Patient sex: M
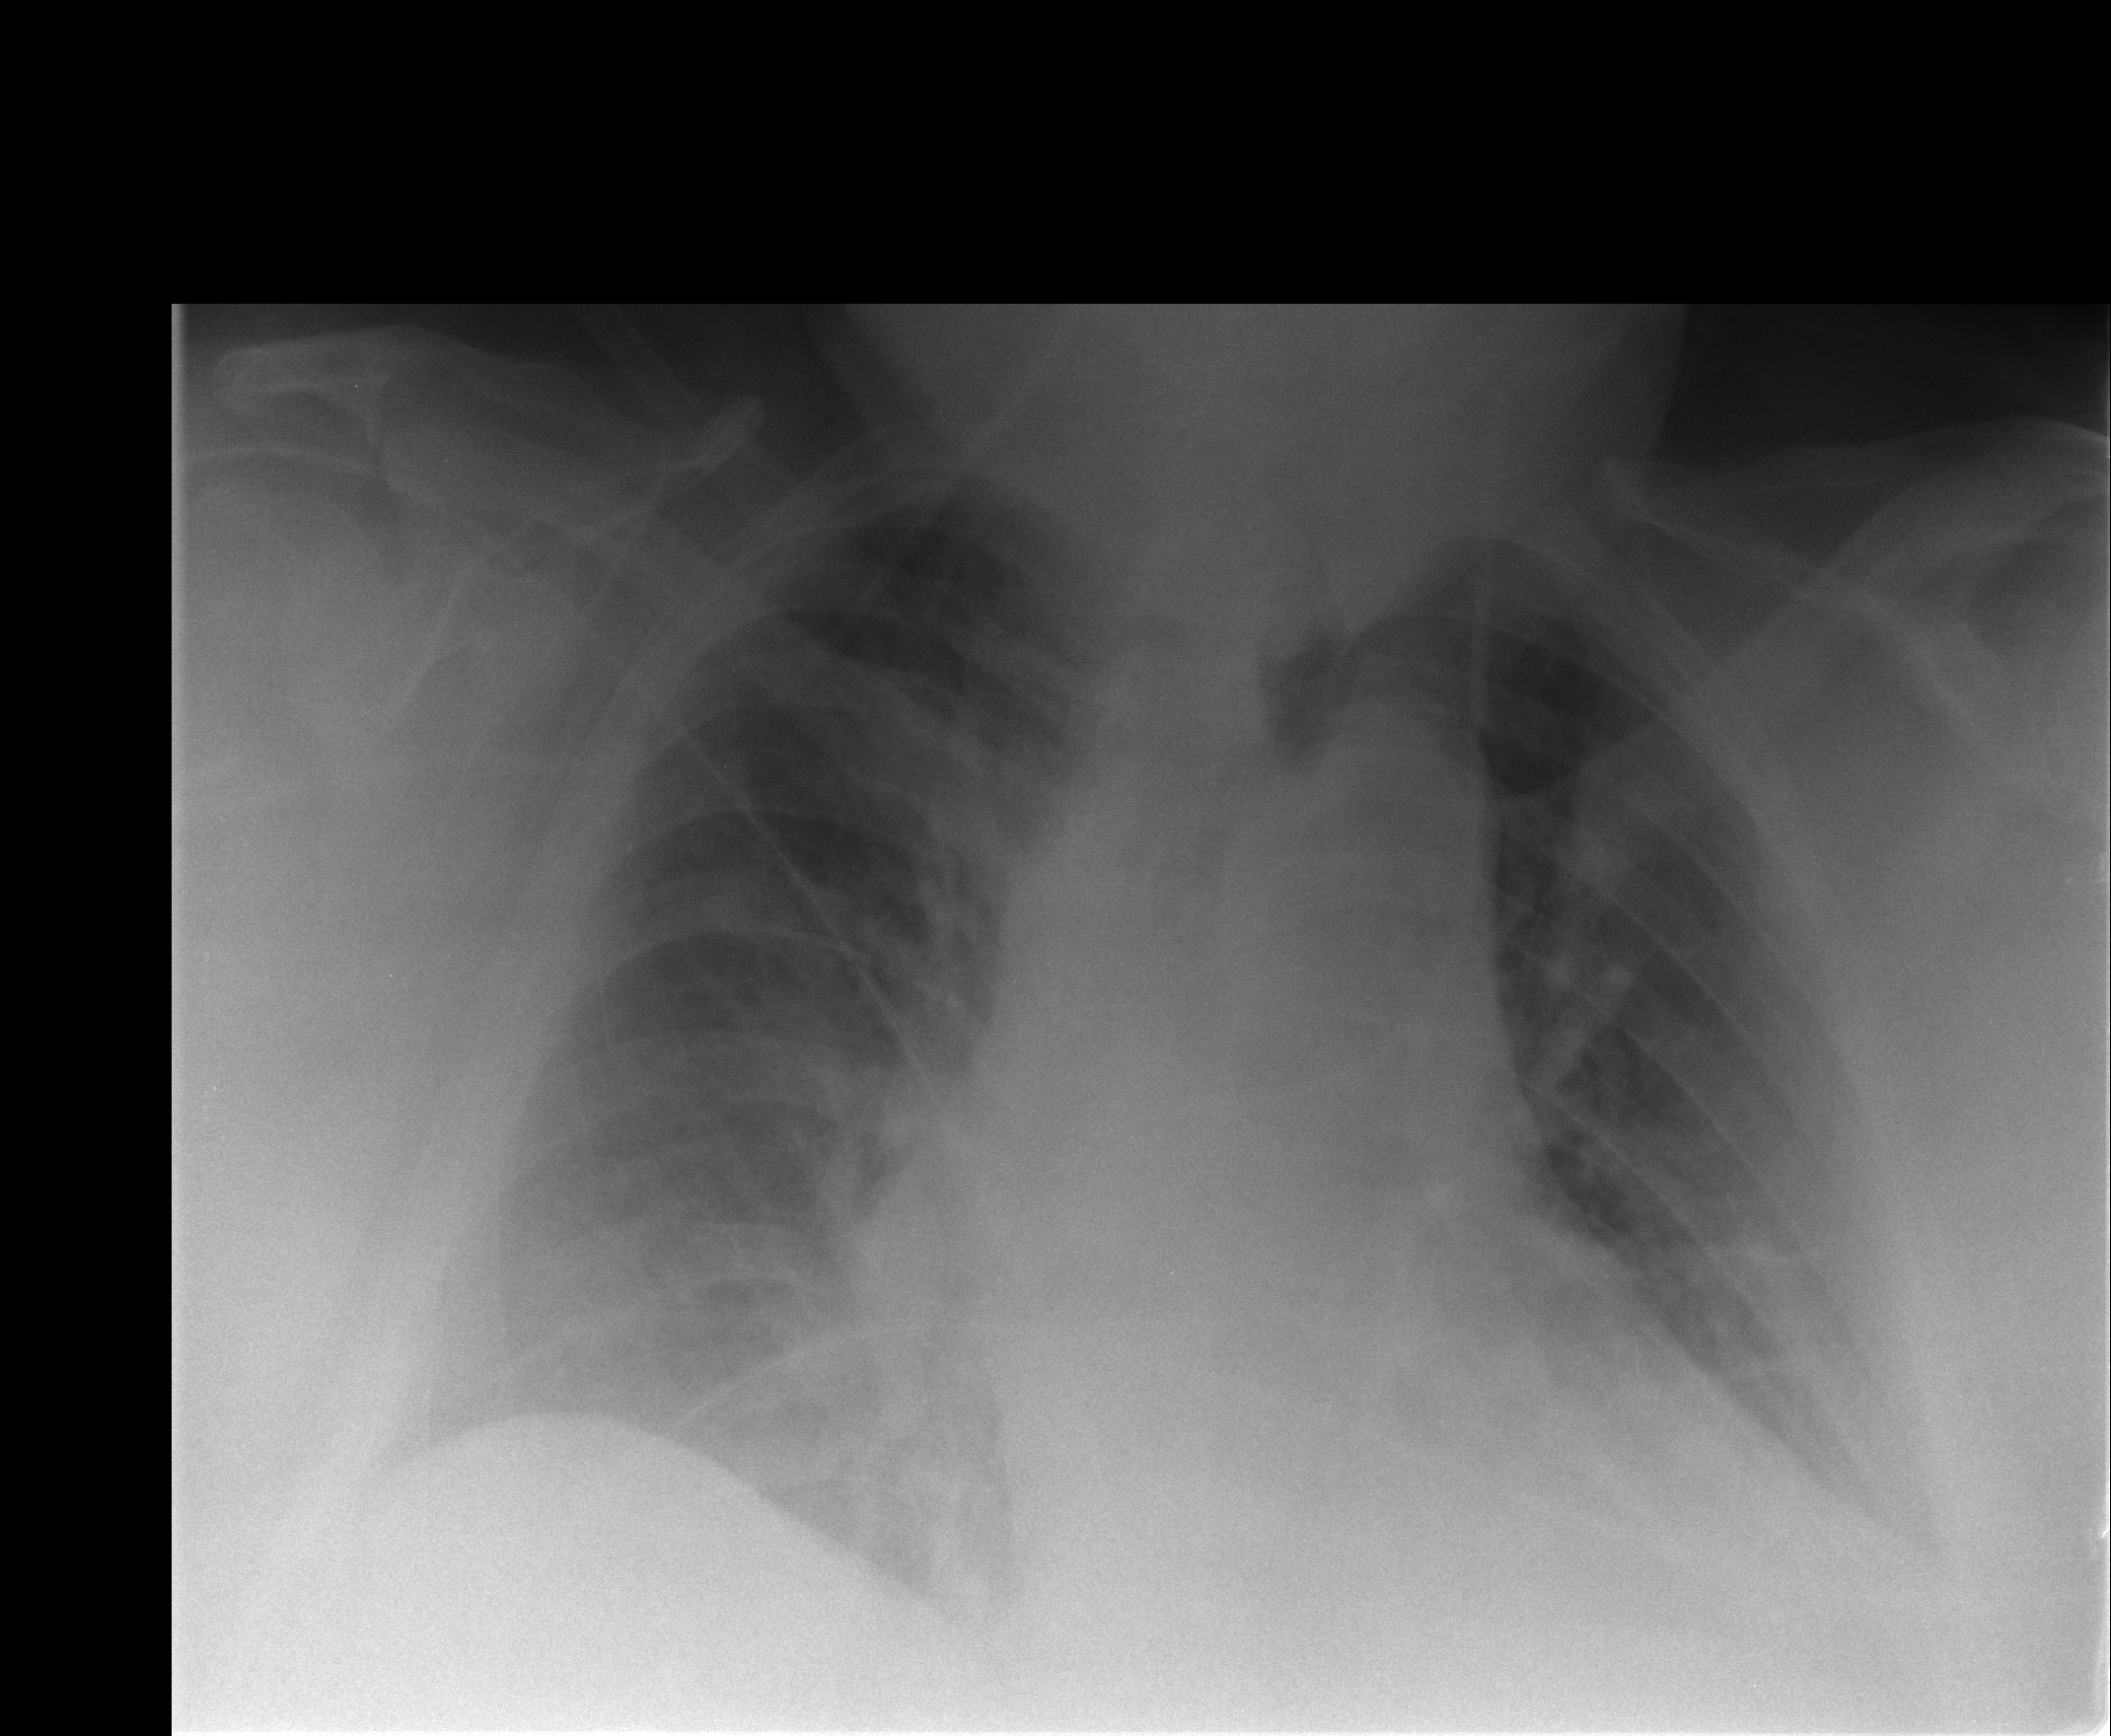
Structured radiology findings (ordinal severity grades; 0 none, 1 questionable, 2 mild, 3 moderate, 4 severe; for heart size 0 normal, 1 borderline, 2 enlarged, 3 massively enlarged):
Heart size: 2
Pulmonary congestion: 2
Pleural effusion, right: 2
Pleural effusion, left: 2
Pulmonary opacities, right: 2
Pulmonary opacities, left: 2
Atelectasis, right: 2
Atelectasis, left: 2